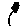
Label: flower